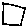
Label: square